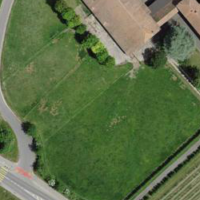
EUNIS habitat code: 23
Species observed at this site:
Ciconia ciconia